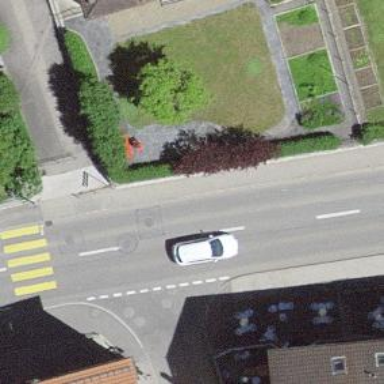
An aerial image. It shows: Pedestrian road.